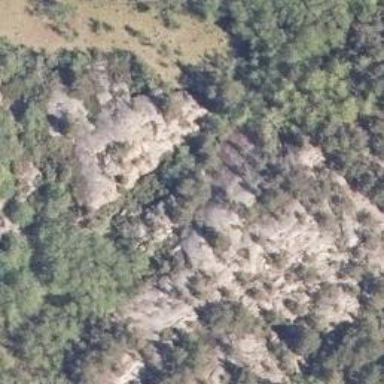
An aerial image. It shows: Natural cliff.